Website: lowes
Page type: store-pickup
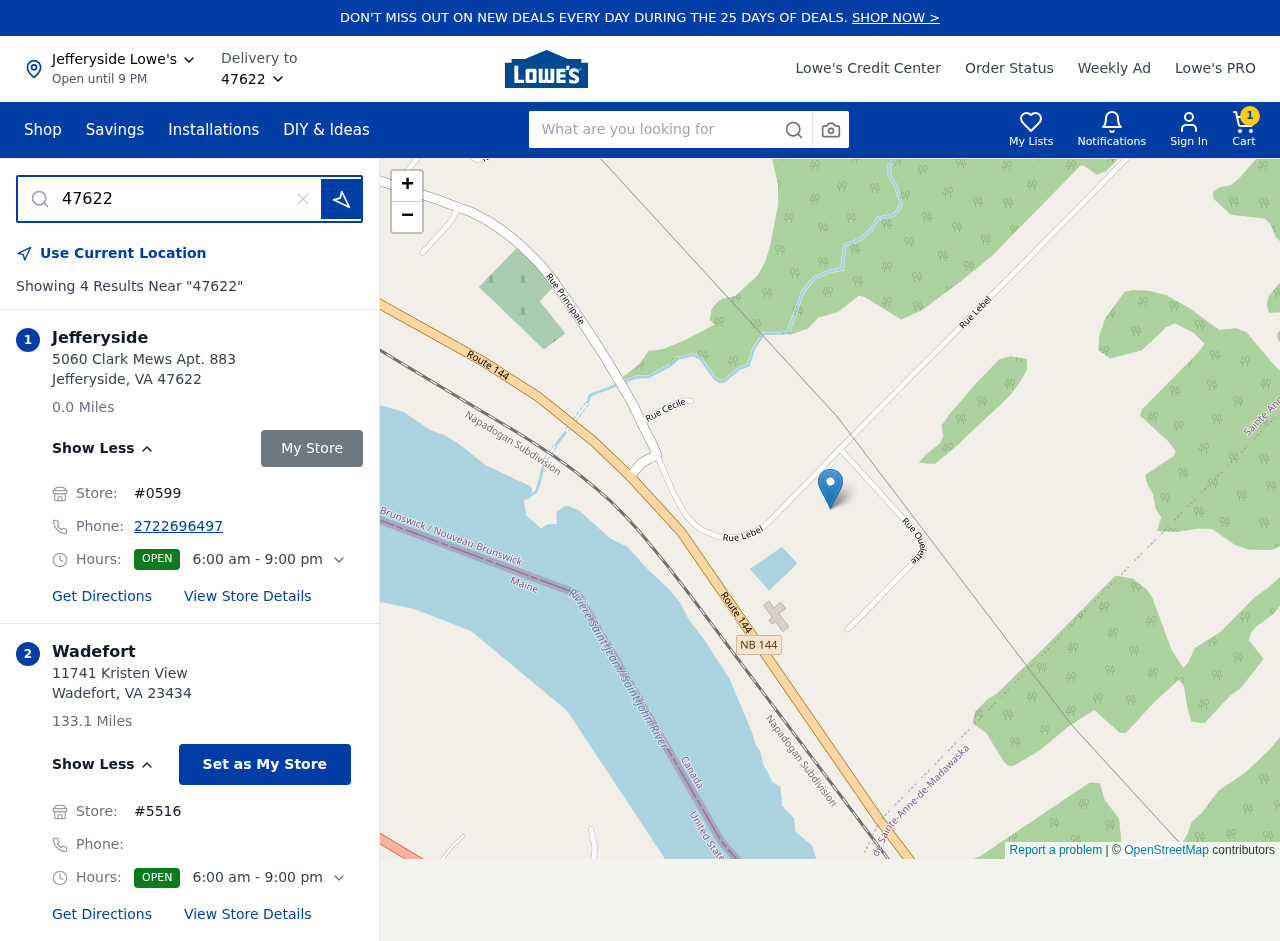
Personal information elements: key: PII_CITY
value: Jefferyside
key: PII_CITY2
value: Wadefort
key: PII_LOCATION1_STREET
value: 5060 Clark Mews Apt. 883
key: PII_LOCATION2_POSTCODE
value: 23434
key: PII_LOCATION2_STREET
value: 11741 Kristen View
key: PII_PHONE
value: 2722696497
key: PII_POSTCODE
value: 47622
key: PII_STATE_ABBR
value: VA
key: PII_POSTCODE3
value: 47622
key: PII_POSTCODE_FULL
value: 47622
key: PII_POSTCODE_NUMERIC
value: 47622
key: PII_STATE_ABBR2
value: VA
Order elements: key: ORDER_NUM_ITEMS
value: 1
Search elements: key: HEADER_SEARCH
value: What are you looking for
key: SEARCH_STORE_LOCATION
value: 47622